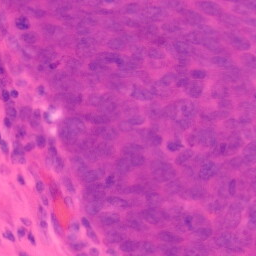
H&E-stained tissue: Colon